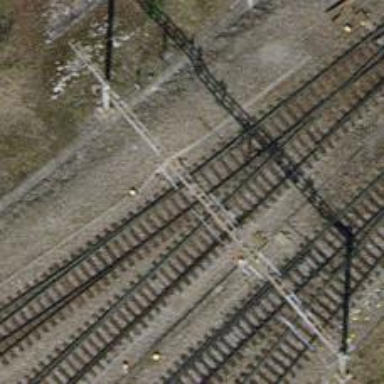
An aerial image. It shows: Railway switch.